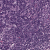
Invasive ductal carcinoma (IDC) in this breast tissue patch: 0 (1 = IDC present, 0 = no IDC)